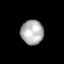
Tissue: lung
Cell type: Epithelial cells
Senescence score: 0.1973
Nuclear area (px): 548
Mean DAPI intensity: 174.971